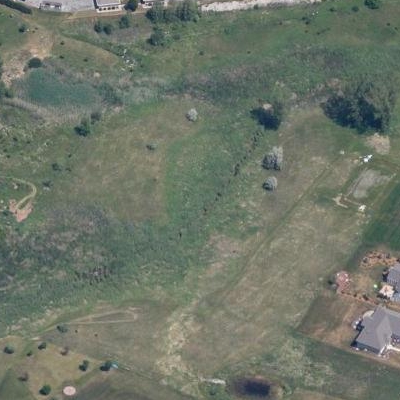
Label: aGrass